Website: home-depot
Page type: customer-info-address
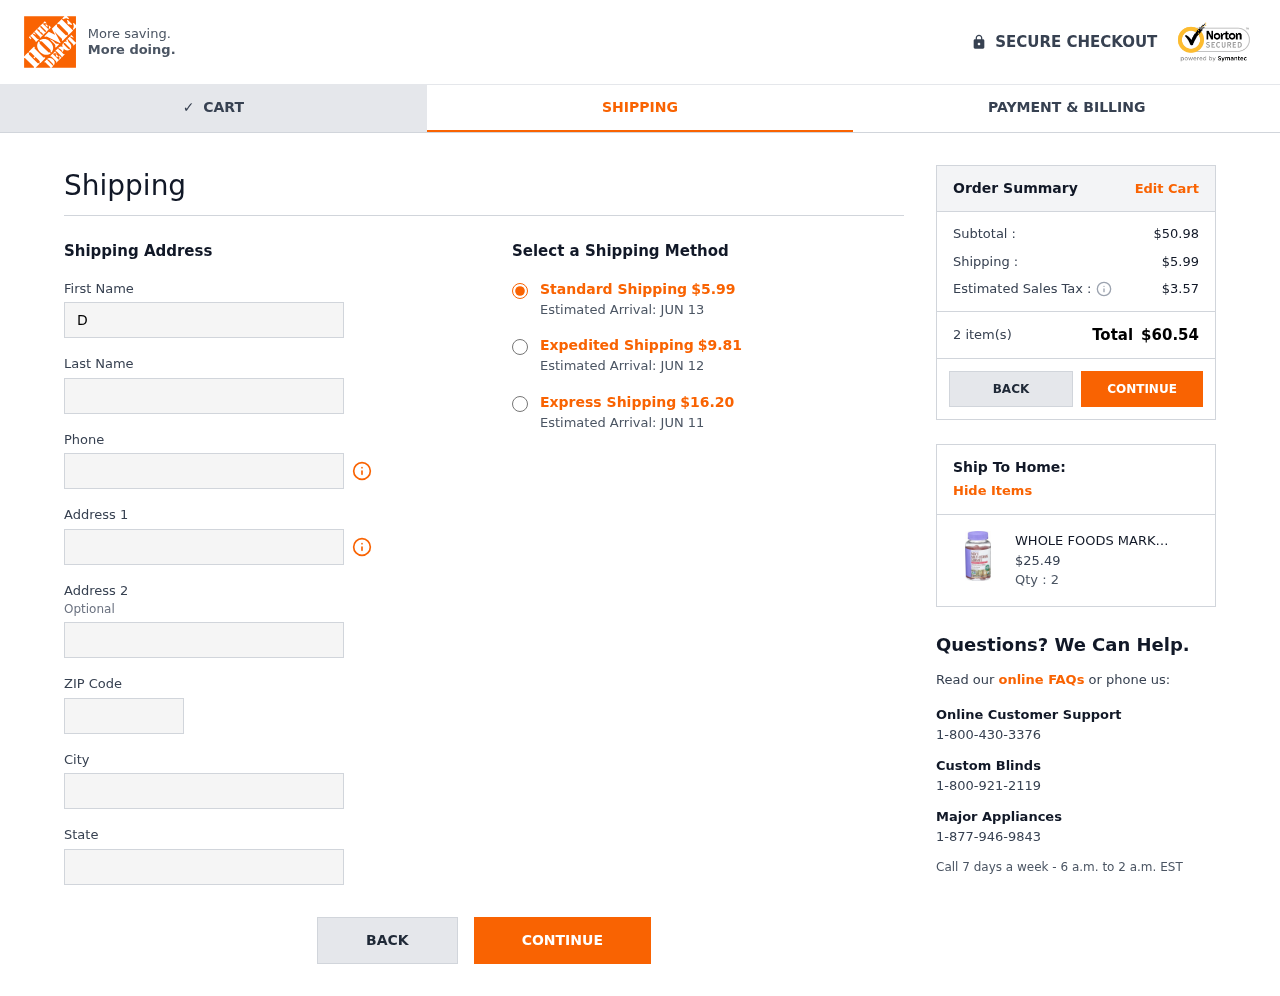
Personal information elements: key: PII_CITY
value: Paynemouth
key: PII_FIRSTNAME
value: David
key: PII_LASTNAME
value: Campbell
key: PII_PHONE
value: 9488475414
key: PII_POSTCODE
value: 54426
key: PII_STATE
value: Maine
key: PII_STREET
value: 6829 Margaret Wells Suite 266
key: PII_STREET2
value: Suite 688
Product elements: key: PRODUCT1_NAME
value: WHOLE FOODS MARKET Organic Multi for Men Gummy, 90 CT
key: PRODUCT1_PRICE
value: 25.49
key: PRODUCT1_QUANTITY
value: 2
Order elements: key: ORDER_SHIPPING_COST
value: $5.99
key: ORDER_DELIVERY_DATE
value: Estimated Arrival: JUN 13
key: ORDER_SHIPPING_COST_EXPEDITED
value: $9.81
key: ORDER_DELIVERY_DATE_EXPEDITED
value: Estimated Arrival: JUN 12
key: ORDER_SHIPPING_COST_EXPRESS
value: $16.20
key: ORDER_DELIVERY_DATE_EXPRESS
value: Estimated Arrival: JUN 11
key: ORDER_SUBTOTAL
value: $50.98
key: ORDER_TAX
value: $3.57
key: ORDER_NUM_ITEMS
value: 2 item(s)
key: ORDER_TOTAL
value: $60.54